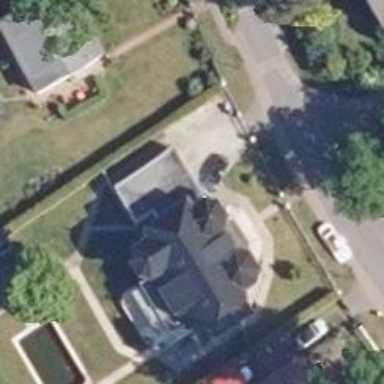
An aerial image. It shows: Simple house.